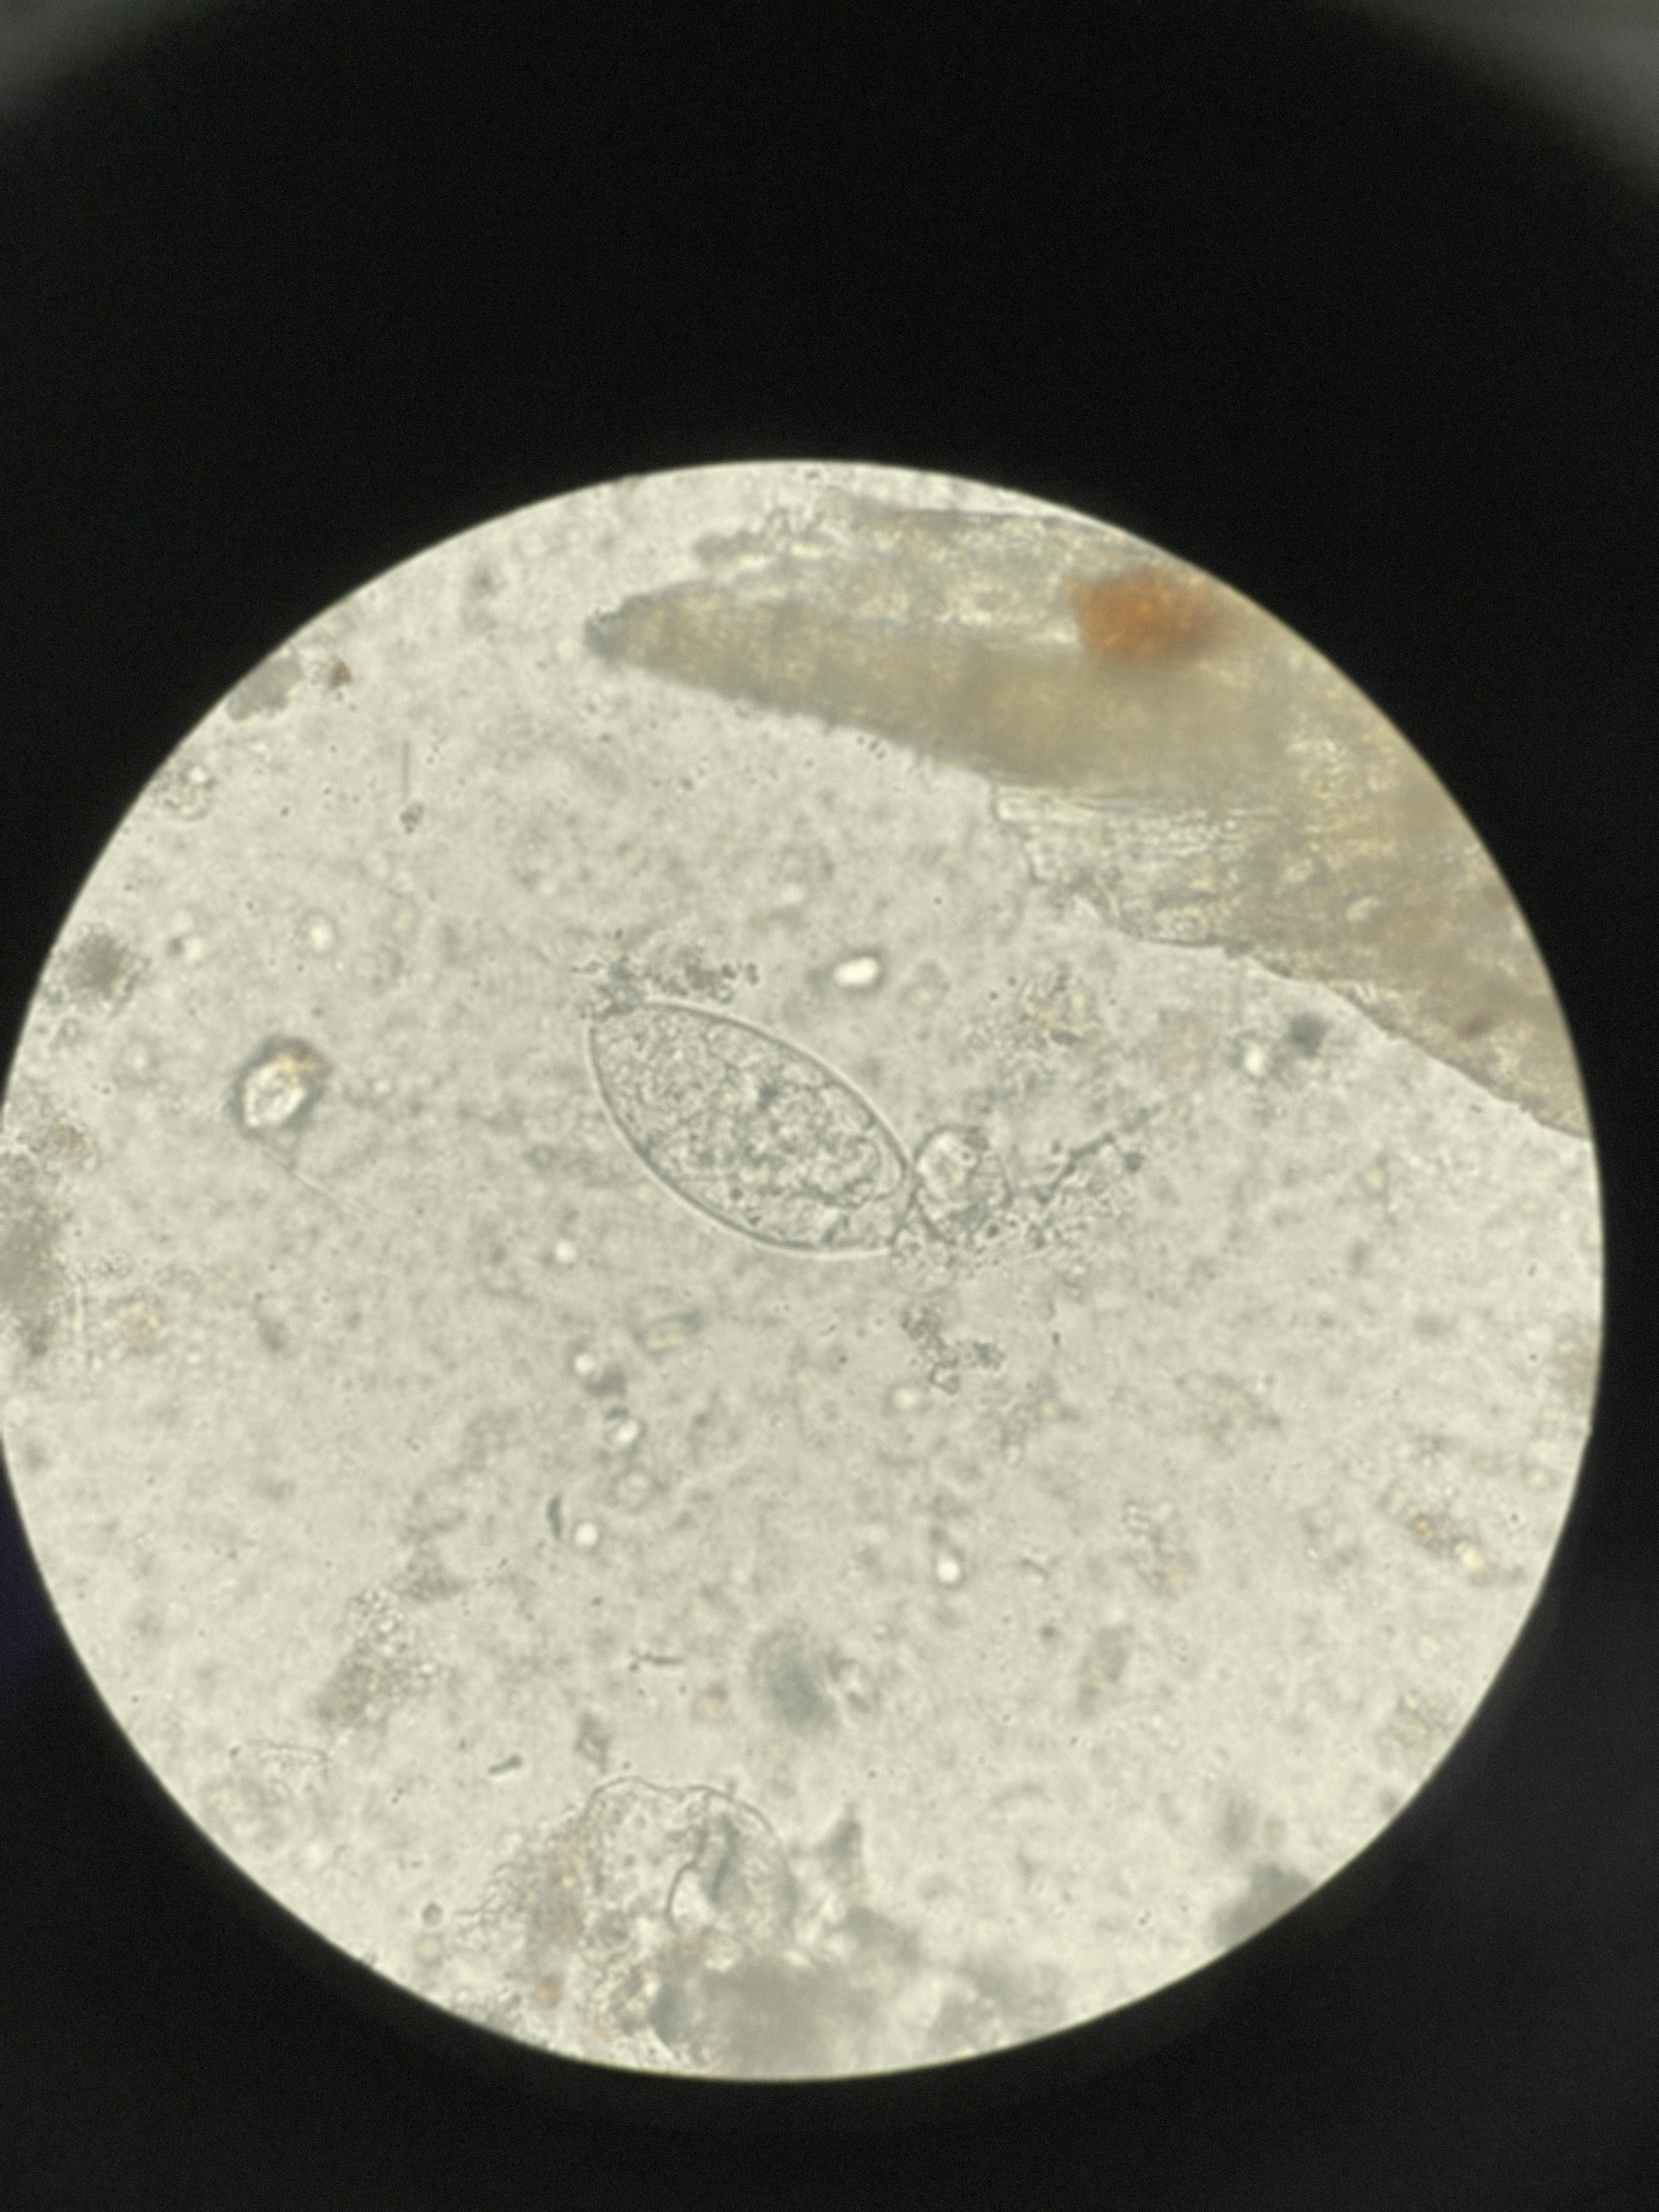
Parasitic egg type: Fasciolopsis buski